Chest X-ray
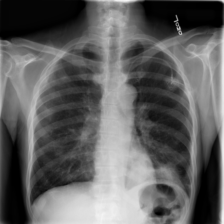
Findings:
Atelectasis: negative
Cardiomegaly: negative
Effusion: negative
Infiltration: positive
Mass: negative
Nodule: negative
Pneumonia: negative
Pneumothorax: negative
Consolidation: negative
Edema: negative
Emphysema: negative
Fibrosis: negative
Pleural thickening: negative
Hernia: negative